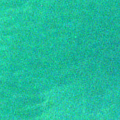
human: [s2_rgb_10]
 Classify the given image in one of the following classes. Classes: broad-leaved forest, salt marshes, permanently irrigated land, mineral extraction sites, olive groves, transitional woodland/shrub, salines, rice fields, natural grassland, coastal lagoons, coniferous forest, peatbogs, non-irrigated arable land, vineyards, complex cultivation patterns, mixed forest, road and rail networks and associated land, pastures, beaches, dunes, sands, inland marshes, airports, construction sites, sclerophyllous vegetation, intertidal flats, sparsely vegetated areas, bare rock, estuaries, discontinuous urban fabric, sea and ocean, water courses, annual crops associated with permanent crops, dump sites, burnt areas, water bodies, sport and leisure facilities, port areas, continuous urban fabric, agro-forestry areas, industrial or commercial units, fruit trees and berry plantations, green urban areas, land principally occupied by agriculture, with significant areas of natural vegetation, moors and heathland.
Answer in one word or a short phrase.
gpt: sea and ocean